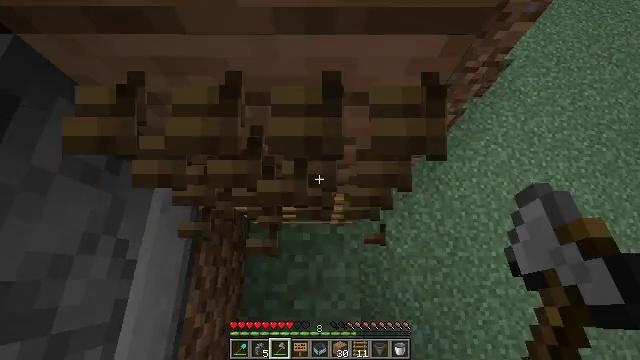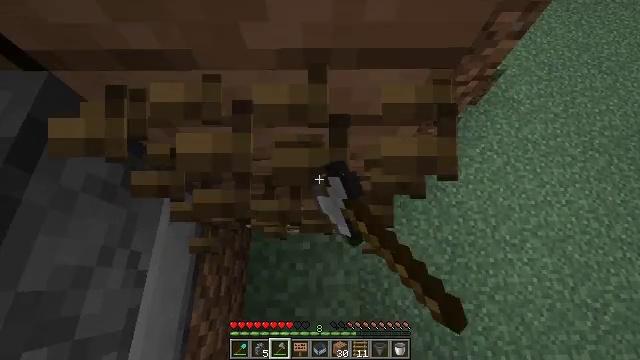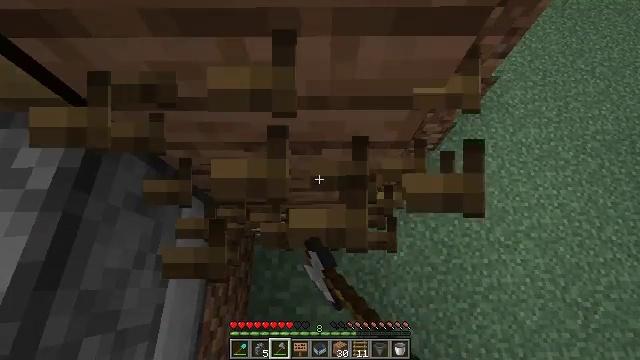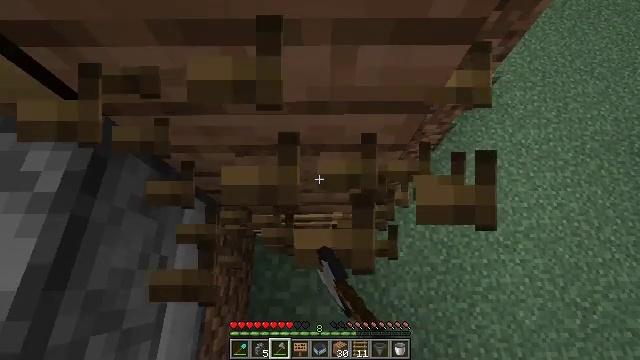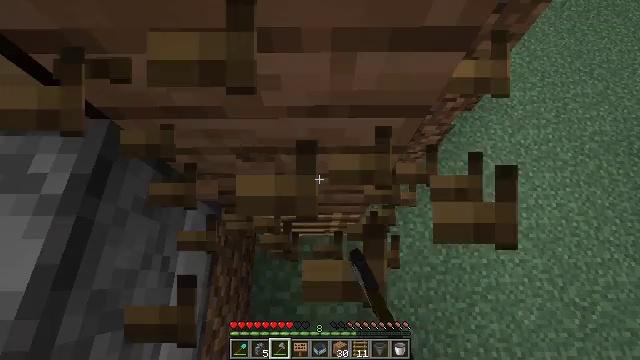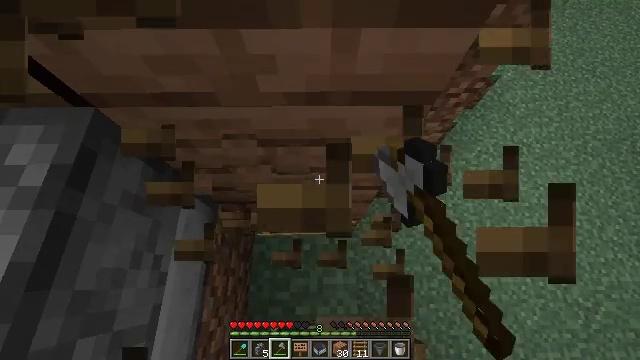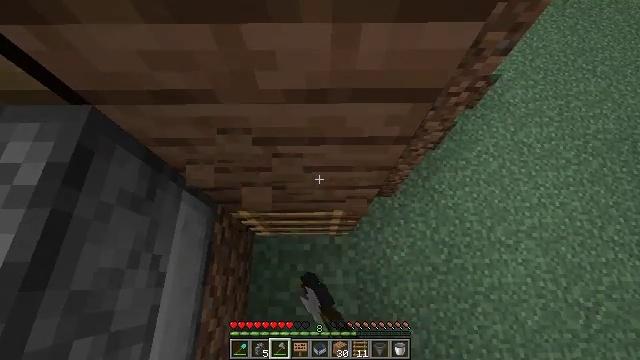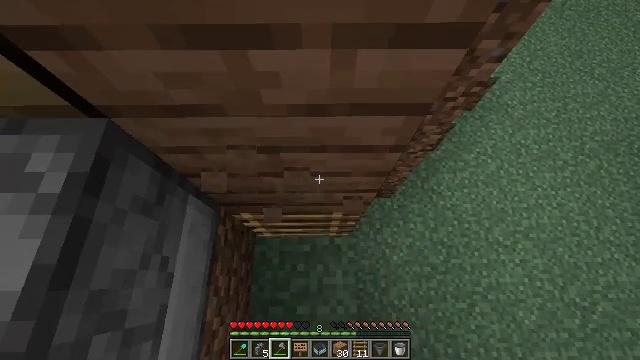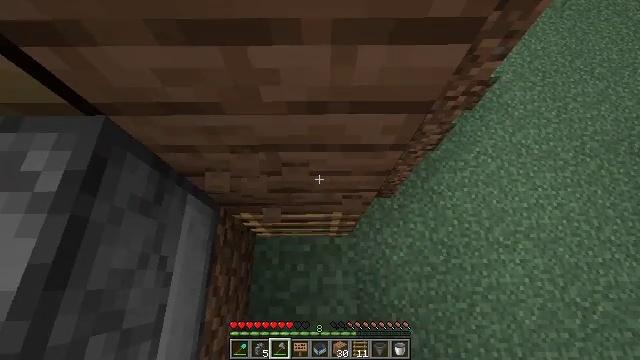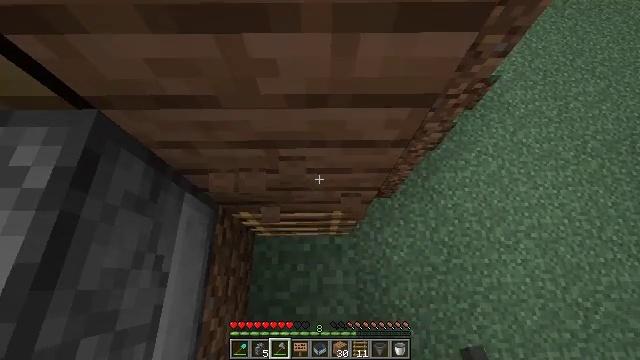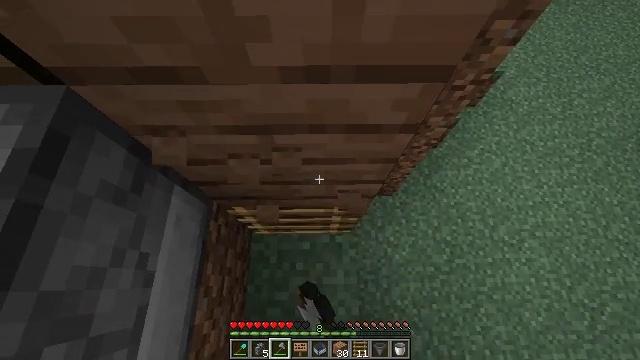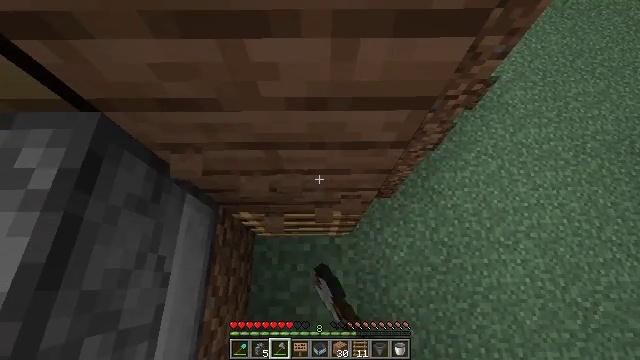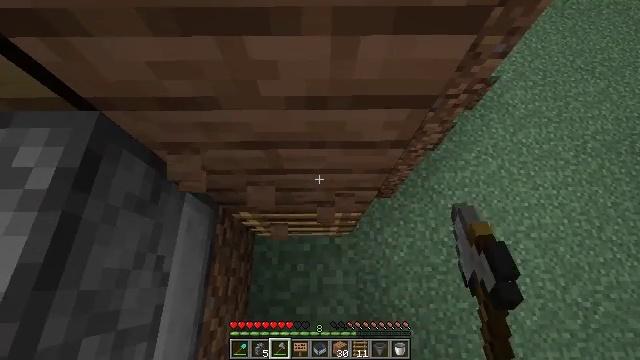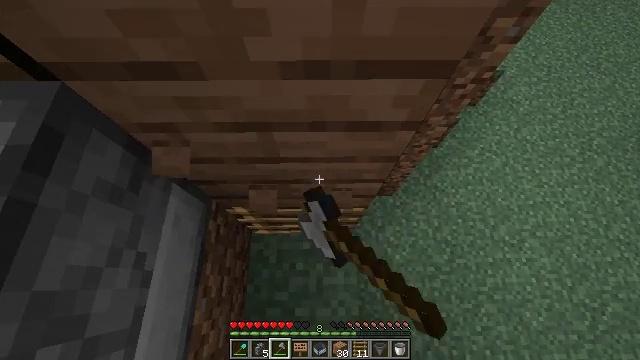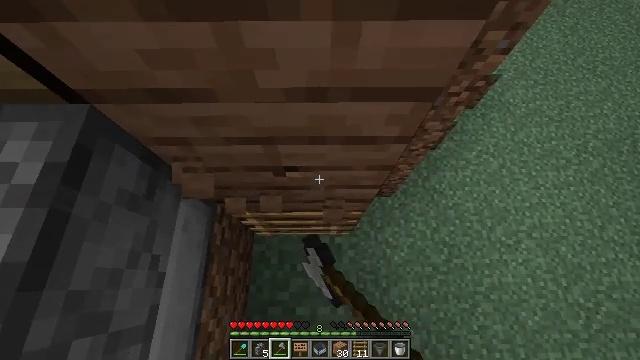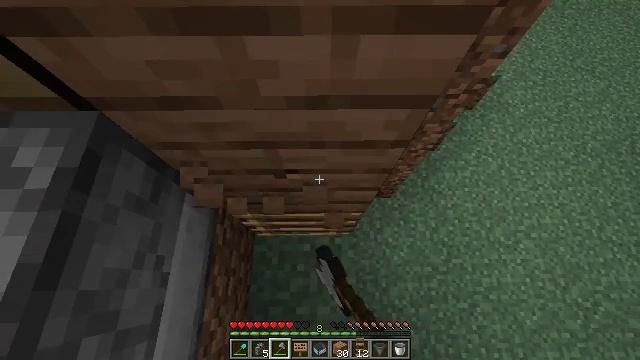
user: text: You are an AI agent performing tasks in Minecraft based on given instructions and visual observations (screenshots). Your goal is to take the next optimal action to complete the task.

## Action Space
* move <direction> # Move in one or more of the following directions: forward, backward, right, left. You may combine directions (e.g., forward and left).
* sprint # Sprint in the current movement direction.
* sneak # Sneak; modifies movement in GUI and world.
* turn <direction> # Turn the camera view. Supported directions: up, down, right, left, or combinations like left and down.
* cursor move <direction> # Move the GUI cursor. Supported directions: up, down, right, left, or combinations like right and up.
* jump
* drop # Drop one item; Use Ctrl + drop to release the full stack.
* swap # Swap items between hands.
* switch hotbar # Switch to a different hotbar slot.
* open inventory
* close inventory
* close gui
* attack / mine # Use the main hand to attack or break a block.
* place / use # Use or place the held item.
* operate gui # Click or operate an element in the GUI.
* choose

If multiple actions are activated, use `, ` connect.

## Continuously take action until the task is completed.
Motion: motion action
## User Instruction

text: Disassemble the ladder.
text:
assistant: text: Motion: turn up, attack / mine, jump
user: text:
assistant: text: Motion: attack / mine, jump
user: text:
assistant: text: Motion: attack / mine, jump
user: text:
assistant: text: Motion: attack / mine, jump
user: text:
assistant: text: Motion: attack / mine, jump
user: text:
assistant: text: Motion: attack / mine, jump
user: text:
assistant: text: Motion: attack / mine, jump
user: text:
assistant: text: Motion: attack / mine, jump
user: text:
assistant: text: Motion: attack / mine, jump
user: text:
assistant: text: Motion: attack / mine, jump
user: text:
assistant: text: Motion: attack / mine, jump
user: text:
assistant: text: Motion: attack / mine, jump
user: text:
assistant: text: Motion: attack / mine, jump
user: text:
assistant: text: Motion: attack / mine, jump
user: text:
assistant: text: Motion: attack / mine, jump
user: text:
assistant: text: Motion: attack / mine, jump
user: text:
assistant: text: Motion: attack / mine, jump
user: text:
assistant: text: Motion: attack / mine
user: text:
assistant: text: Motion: attack / mine
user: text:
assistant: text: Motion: attack / mine
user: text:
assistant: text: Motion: attack / mine
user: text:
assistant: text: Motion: attack / mine
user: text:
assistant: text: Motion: attack / mine
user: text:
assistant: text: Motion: attack / mine
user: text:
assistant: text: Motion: attack / mine
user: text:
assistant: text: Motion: attack / mine
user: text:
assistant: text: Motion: attack / mine
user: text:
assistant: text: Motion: turn up, attack / mine
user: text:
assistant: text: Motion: attack / mine
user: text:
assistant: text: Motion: attack / mine